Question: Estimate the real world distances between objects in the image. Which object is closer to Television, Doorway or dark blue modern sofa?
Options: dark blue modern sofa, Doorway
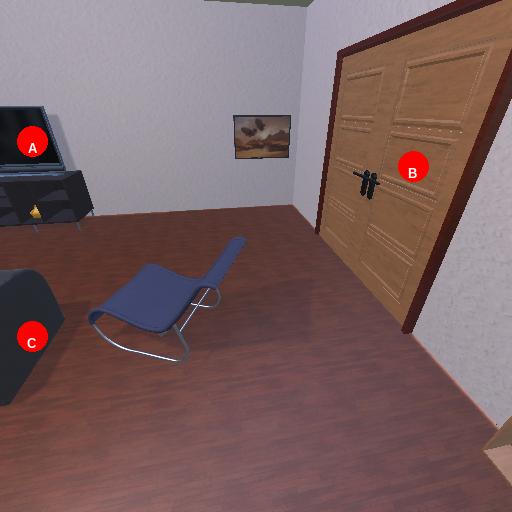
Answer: dark blue modern sofa